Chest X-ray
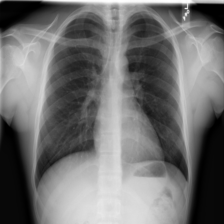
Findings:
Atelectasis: negative
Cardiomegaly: negative
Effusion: negative
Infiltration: negative
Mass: negative
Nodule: negative
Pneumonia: negative
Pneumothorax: negative
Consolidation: negative
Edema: negative
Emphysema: negative
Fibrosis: negative
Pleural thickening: negative
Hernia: negative